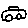
Label: car